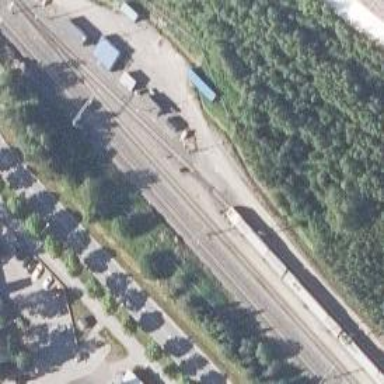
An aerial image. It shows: Level crossing with saltire markings.